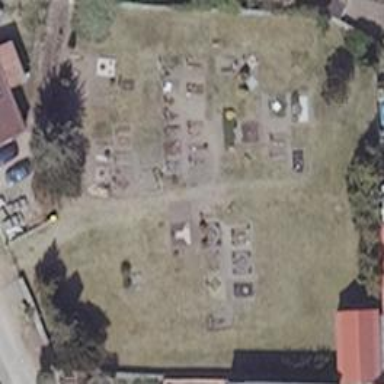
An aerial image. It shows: Graveyard.